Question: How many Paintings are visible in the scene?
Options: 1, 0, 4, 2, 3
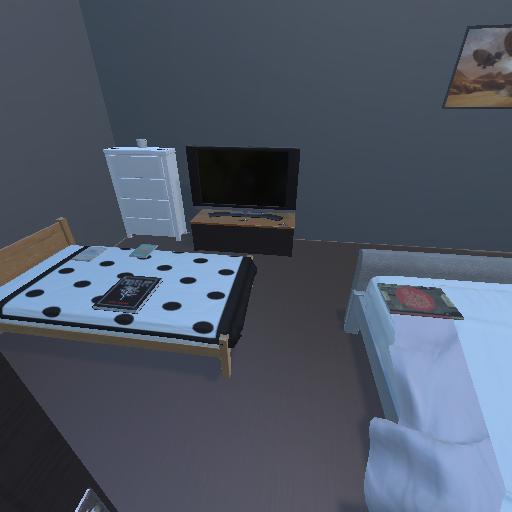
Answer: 1